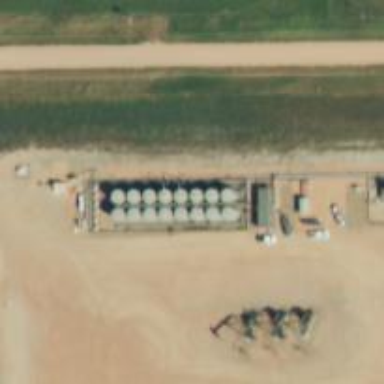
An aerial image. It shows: Storage tank that is man-made.